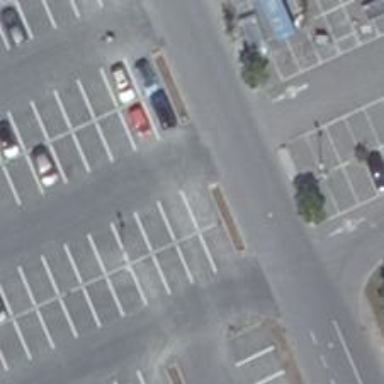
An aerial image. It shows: Road serving as parking aisle.